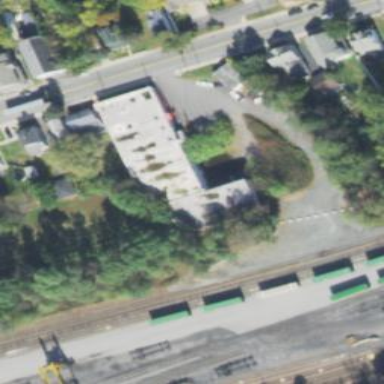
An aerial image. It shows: Paved building situated on pitch.